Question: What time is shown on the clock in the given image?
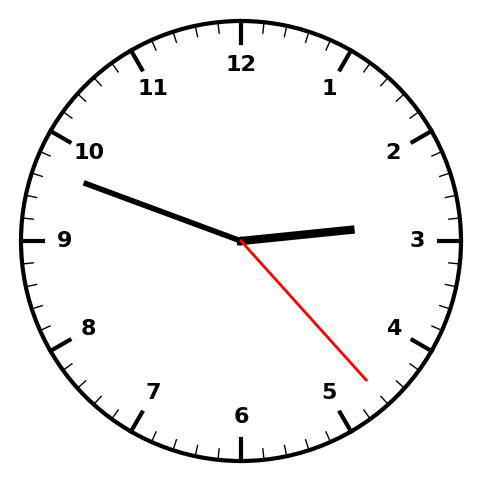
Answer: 02:48:23